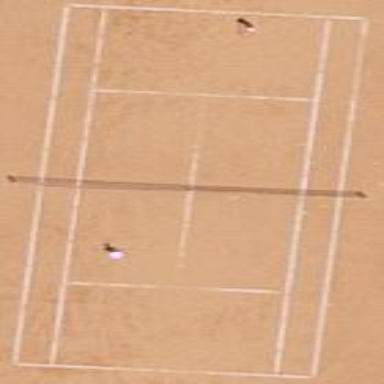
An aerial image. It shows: Clay tennis court pitch.